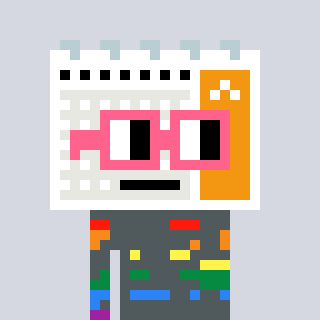
a pixel art character with square pink glasses, a calendar-shaped head and a bluegrey-colored body on a cool background